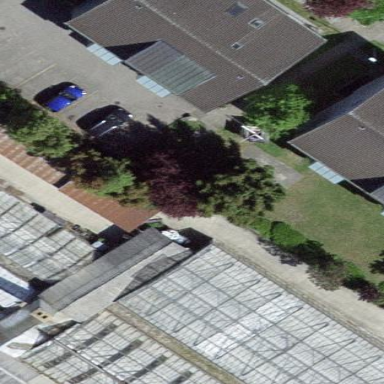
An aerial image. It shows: Greenhouse.